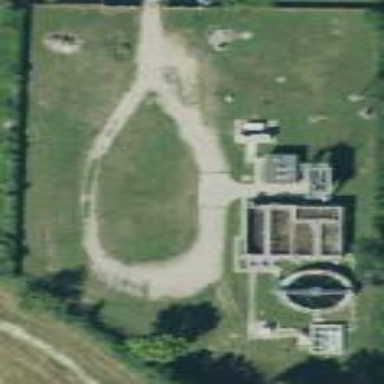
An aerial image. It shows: Water works facility.